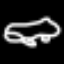
Label: frog